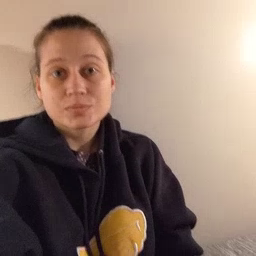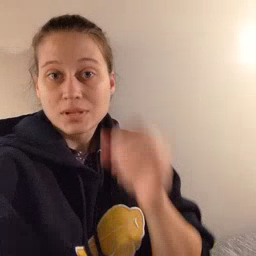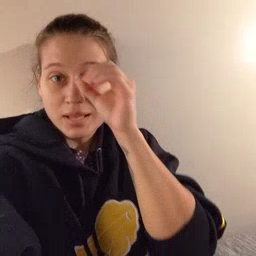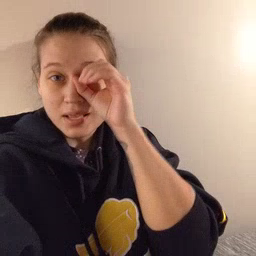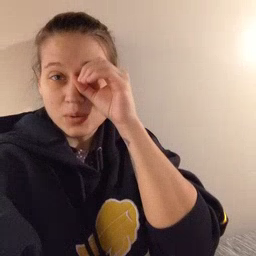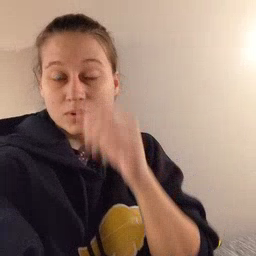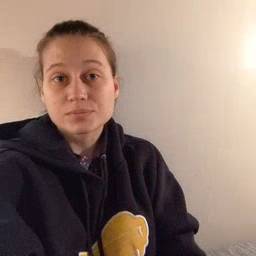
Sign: owl